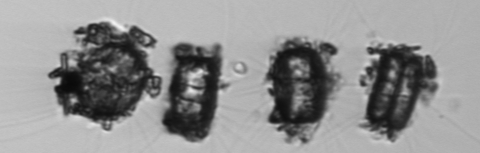
Label: Thalassiosira_TAG_external_detritus